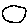
Label: moon